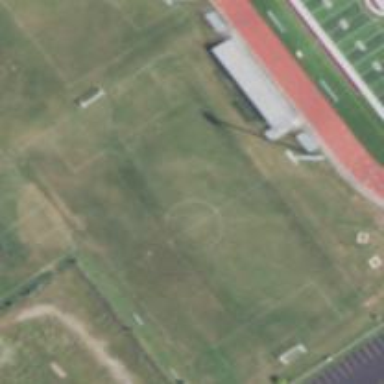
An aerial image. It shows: Soccer pitch designated for leisure and sports activities.